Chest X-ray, PA view. Patient: 7 years old, sex M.
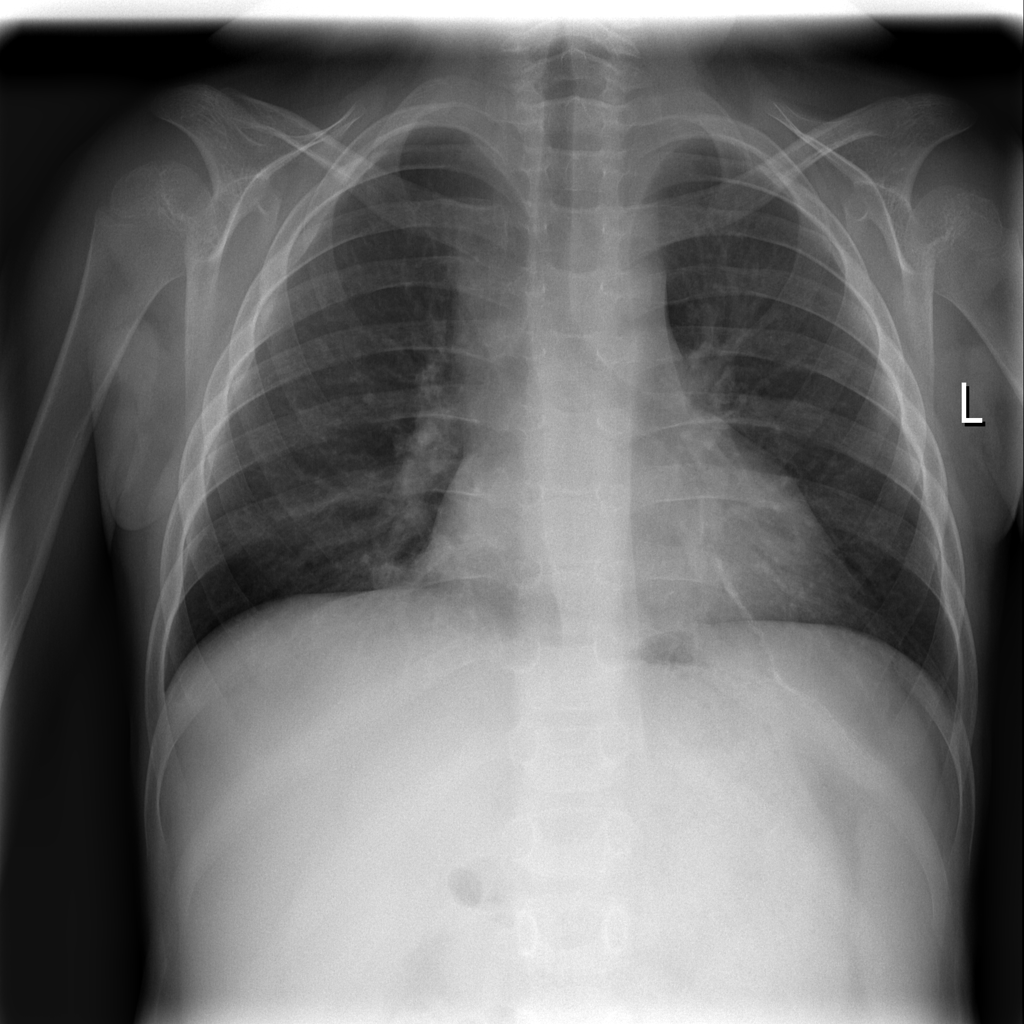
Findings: No Finding